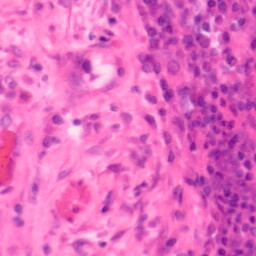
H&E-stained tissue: Colon